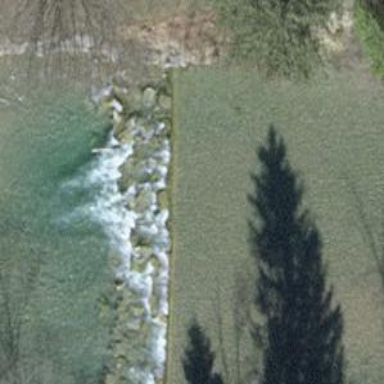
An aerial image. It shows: Weir in waterway.